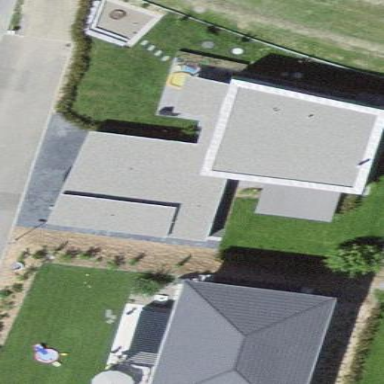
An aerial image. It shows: Detached building.